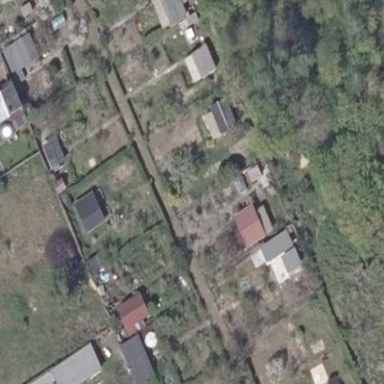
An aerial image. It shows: Allotments area.